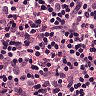
Metastatic tissue present: yes